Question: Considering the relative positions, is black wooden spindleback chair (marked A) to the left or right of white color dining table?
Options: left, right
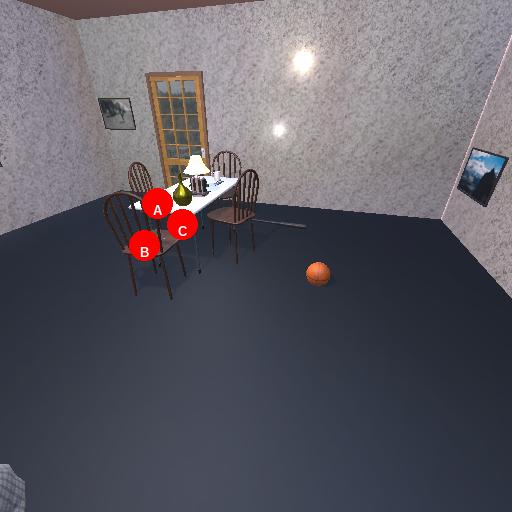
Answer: left